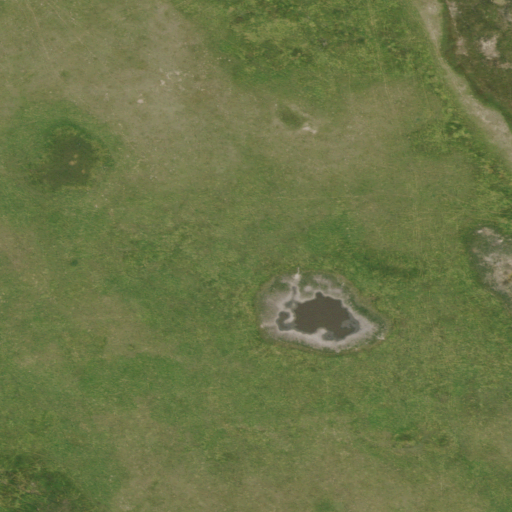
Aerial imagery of plain(s) in Nebraska named Little Lamunyon Flats containing grassland, open water, and herbaceous wetlands